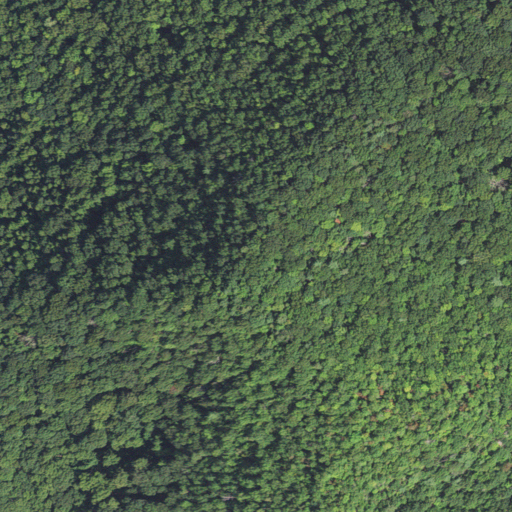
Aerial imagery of ridge(s) in North Carolina named Copper Ridge containing deciduous forest and mixed forest